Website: apple
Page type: billing-address
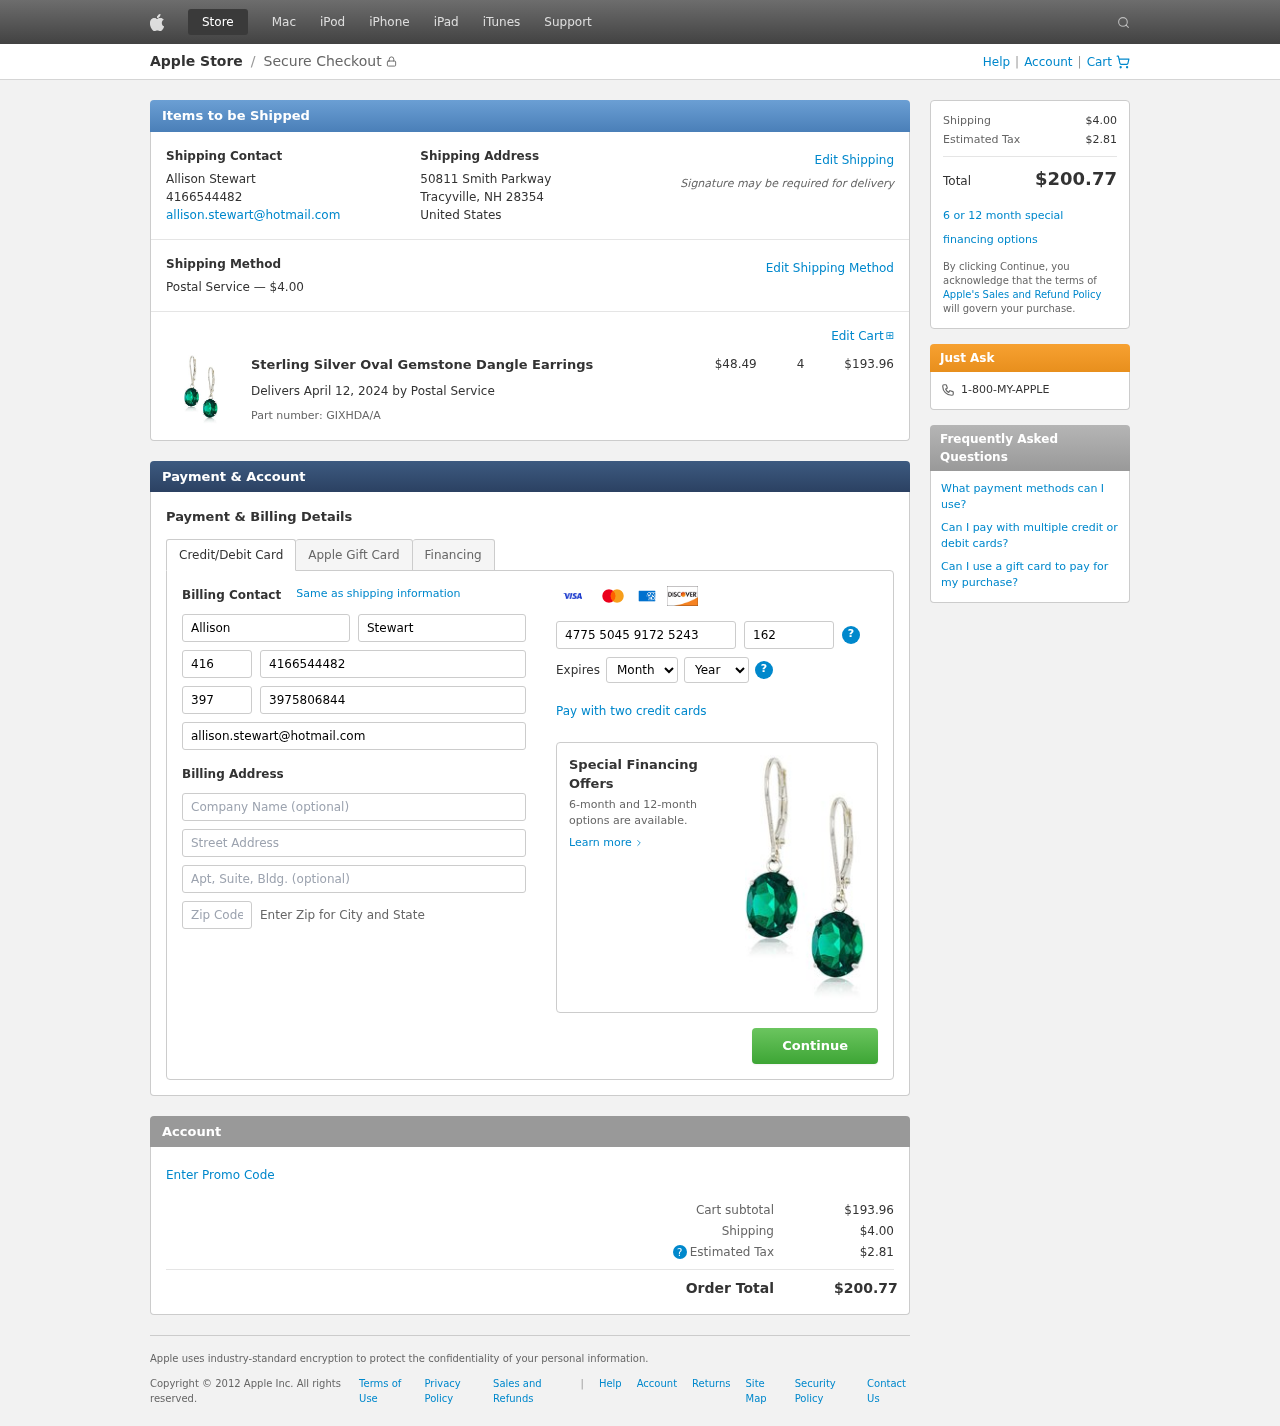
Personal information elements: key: PII_CARD_CVV
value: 162
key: PII_CARD_EXPIRY_MONTH
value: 10
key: PII_CARD_EXPIRY_YEAR
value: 29
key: PII_CARD_NUMBER
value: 4775 5045 9172 5243
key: PII_CITY_STATE_ZIP
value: Tracyville, NH 28354
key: PII_COUNTRY
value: United States
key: PII_EMAIL
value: allison.stewart@hotmail.com
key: PII_FIRSTNAME
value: Allison
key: PII_FULLNAME
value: Allison Stewart
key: PII_LASTNAME
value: Stewart
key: PII_PHONE
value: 4166544482
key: PII_PHONE_ALT
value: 3975806844
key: PII_PHONE_ALT_AREA
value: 397
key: PII_PHONE_AREA
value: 416
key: PII_STREET
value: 50811 Smith Parkway
Product elements: key: PRODUCT1_NAME
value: Sterling Silver Oval Gemstone Dangle Earrings
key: PRODUCT1_PRICE
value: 48.49
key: PRODUCT1_QUANTITY
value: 4
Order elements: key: ORDER_SHIPPING_COST
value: $4.00
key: ORDER_SUBTOTAL
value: $193.96
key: ORDER_DELIVERY_DATE
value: April 12, 2024
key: ORDER_PART_NUMBER
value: GIXHDA/A
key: ORDER_TAX
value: $2.81
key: ORDER_TOTAL
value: $200.77